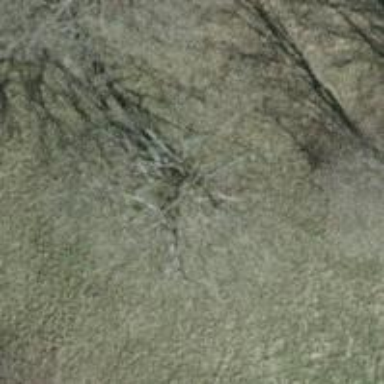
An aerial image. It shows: Beautiful tree in nature.